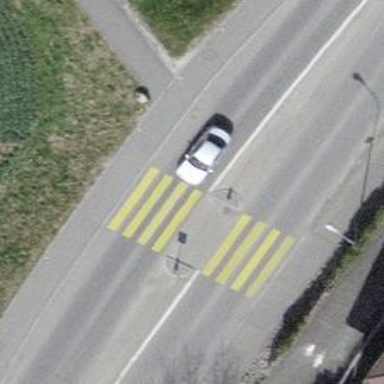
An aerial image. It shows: Zebra crossing with pedestrian island.